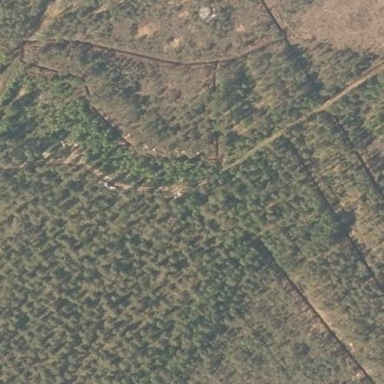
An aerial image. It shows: Evergreen woodland with needle-leaved trees.